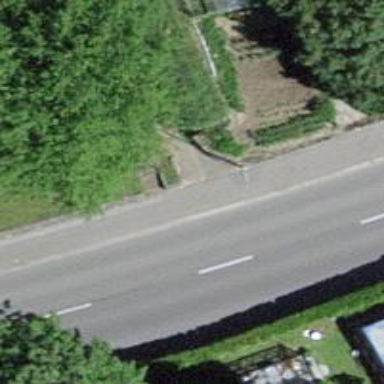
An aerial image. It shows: Road with steps.